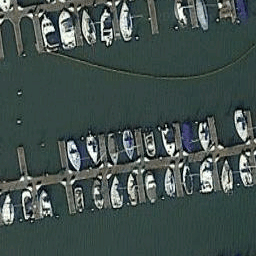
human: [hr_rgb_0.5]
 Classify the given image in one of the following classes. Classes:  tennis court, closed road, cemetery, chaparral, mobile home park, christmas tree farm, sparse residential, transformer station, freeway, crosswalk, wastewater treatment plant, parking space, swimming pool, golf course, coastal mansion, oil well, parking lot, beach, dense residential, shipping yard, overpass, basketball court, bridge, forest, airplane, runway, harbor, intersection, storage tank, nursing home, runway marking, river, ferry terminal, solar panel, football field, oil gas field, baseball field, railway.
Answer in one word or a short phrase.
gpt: harbor